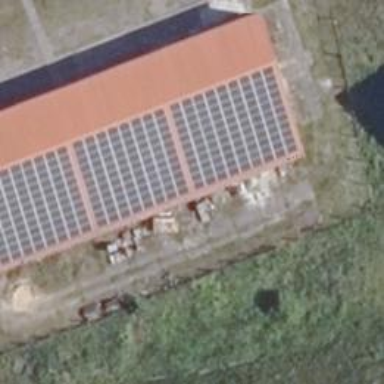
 generating electricity through photovoltaic methods."